Interaction volume radius: 5 \u00c5
Interaction volume height: 15 \u00c5
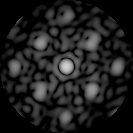
Disorder parameter: 0.3135